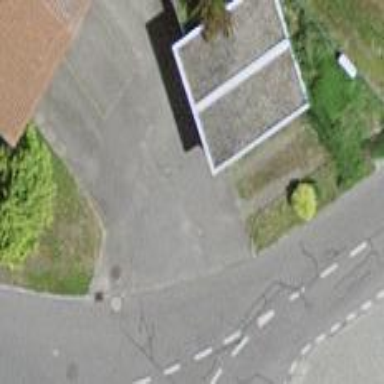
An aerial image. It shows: Garage building.